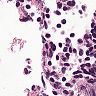
Metastatic tissue present: no